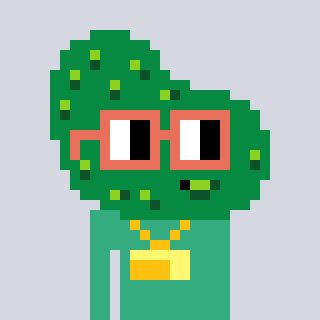
a pixel art character with square orange glasses, a pickle-shaped head and a teal-colored body on a cool background